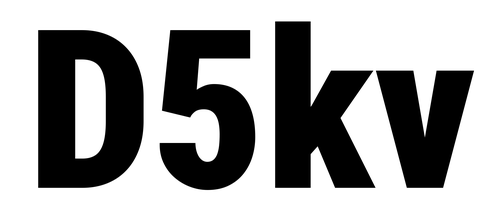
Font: Roboto_Condensed_Black